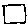
Label: square